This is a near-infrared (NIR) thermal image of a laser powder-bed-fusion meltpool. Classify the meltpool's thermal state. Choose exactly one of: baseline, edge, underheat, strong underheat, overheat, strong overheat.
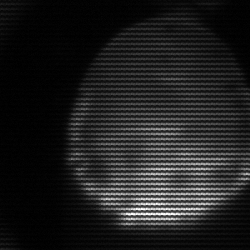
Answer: edge